Question: When the text in sublime text scrolls, it shows me fractions of lines as the first line.
Is there a way to tell ST to always show full lines at the top which I'd prefer a lot.
This is the behaviour that I am seeing currently:

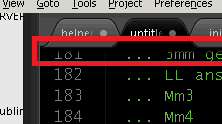
Answer: I guess it's possible by playing with padding settings in your 'User/Preferences.sublime-settings' file:
'''
// Additional spacing at the top of each line, in pixels
"line_padding_top": 0,
// Additional spacing at the bottom of each line, in pixels
"line_padding_bottom": 0,
'''
I think this is connected to your question about scrolling tabs with mouse. It may happen that ST receives floating point numbers. As I know - there is no way to make ST show full height first line. It also depends on the height of the buffer, when you scroll down to the end of the file, it will show full height last line and that may shift your top line